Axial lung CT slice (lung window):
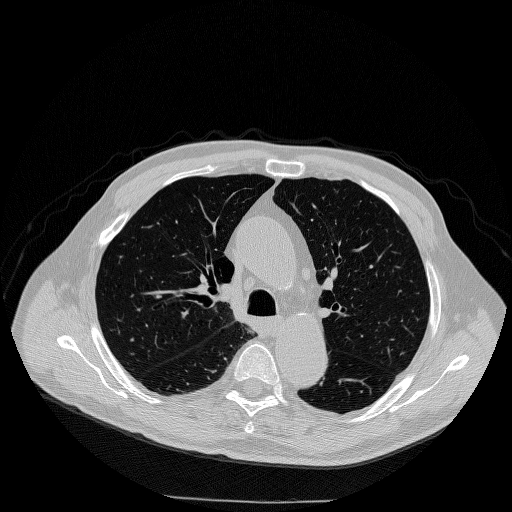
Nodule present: no